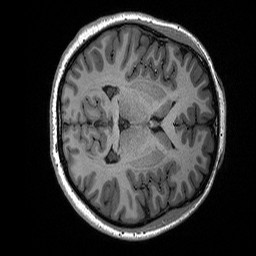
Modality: T1w
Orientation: axial
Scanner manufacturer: siemens
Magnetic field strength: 3 T
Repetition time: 2.3 s
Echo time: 0.00288 s